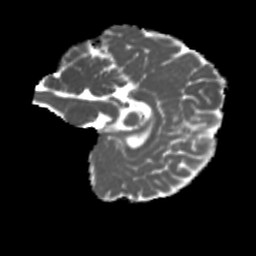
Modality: MD
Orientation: sagittal
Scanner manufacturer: siemens
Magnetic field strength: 3 T
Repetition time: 4 s
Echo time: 0.0594 s